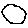
Label: circle